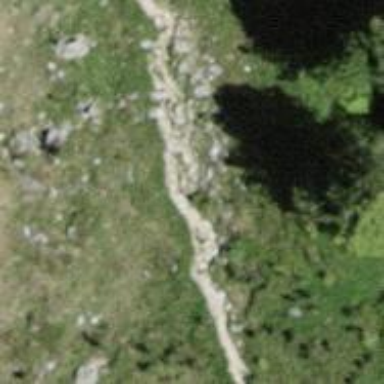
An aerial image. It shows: Ground path.